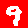
Digit: 9